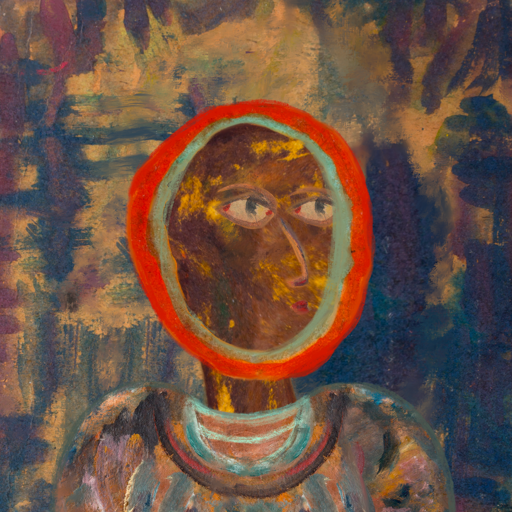
Background: InTheSun, Head And Neck Side: Comrade, Face Side: GypsyMother, Bust: Boggyland, Hair Side: Sisters, Head Accessory: Blank, Second Necklace: Blank, Necklace: Blank, Baby: Blank